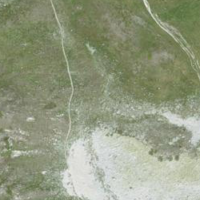
EUNIS habitat code: 26
Species observed at this site:
Vaccinium uliginosum
Geum montanum